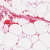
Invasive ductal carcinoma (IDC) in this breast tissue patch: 0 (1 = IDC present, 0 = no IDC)